Interaction volume radius: 5 \u00c5
Interaction volume height: 40 \u00c5
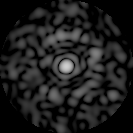
Disorder parameter: 0.8449